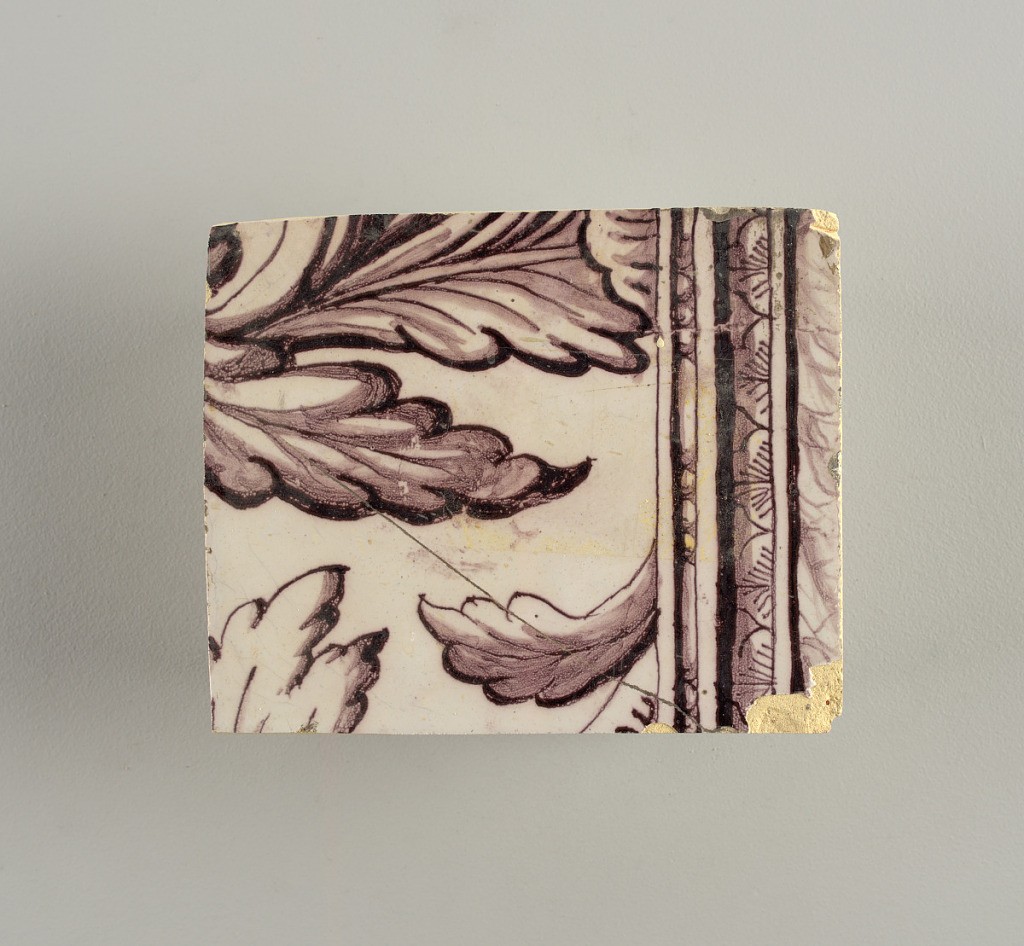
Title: Tile wall facing
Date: ca. 1725
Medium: Tin-glazed earthenware, underglaze
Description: Horizontal rectangle.  Thirty tiles wide and twenty-three tiles high with opening for fireplace eleven tiles wide and ten high.  Foliage arabesques disposed about three vertical axes from which are emphazised by urns at center and right, and at left by the figure of a standing woman carrying an infant on her arm and accompanied by two children.